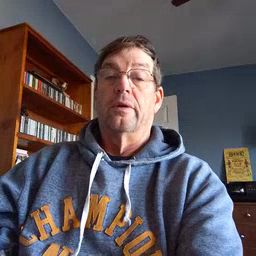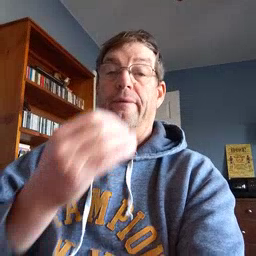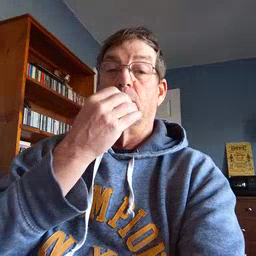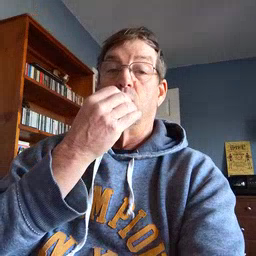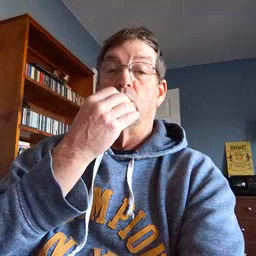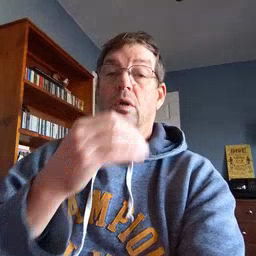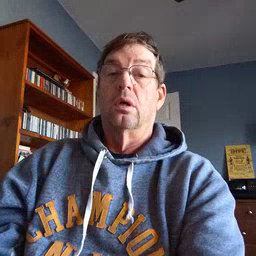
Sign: food